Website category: movie
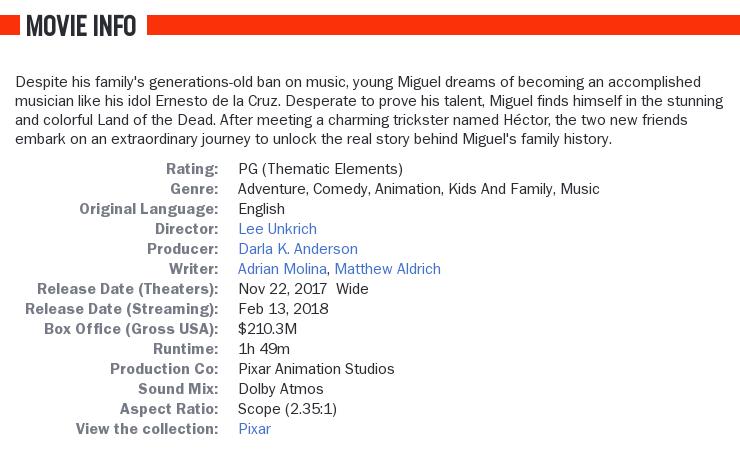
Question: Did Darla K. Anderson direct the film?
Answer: no

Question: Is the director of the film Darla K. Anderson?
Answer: no

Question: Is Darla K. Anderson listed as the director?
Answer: no

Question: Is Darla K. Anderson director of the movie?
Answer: no

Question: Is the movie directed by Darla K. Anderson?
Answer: no

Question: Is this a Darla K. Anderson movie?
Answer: no

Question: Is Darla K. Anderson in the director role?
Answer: no

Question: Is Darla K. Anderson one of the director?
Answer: no

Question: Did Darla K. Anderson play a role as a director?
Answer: no

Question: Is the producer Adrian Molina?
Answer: no

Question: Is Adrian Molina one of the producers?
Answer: no

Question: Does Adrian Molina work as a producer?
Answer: no

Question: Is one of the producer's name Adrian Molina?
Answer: no

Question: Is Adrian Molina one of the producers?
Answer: no

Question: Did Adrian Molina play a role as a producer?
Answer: no

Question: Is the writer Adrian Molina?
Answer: yes

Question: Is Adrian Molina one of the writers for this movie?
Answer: yes

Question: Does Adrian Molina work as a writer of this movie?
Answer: yes

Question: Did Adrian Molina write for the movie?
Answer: yes

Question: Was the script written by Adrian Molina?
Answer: yes

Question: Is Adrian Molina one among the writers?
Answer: yes

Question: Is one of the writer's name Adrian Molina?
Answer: yes

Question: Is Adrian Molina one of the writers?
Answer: yes

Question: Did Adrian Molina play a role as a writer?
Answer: yes

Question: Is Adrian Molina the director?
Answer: no

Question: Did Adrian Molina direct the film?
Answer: no

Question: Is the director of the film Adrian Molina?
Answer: no

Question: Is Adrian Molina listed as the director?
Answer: no

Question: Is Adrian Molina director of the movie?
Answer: no

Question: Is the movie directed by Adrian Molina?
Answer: no

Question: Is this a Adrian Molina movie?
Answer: no

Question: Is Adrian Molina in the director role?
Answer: no

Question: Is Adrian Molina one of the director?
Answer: no

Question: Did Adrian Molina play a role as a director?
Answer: no

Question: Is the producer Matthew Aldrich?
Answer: no

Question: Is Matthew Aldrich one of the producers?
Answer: no

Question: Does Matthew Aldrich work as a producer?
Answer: no

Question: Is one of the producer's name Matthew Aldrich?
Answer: no

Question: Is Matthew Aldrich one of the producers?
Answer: no

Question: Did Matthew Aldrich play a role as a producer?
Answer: no

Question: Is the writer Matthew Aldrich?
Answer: yes

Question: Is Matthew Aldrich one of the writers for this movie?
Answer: yes

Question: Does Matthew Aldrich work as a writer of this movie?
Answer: yes

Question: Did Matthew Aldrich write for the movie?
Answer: yes

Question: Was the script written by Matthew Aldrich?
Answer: yes

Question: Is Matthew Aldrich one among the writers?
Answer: yes

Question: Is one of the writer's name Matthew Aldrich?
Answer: yes

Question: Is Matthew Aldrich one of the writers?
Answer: yes

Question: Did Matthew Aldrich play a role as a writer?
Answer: yes

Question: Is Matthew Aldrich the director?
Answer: no

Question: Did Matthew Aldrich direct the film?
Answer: no

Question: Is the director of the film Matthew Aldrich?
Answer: no

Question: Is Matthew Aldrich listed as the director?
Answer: no

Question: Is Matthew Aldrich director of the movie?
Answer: no

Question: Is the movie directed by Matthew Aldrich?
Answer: no

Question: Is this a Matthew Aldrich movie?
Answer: no

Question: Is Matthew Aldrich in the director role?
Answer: no

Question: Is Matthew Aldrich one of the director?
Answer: no

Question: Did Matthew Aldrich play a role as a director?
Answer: no